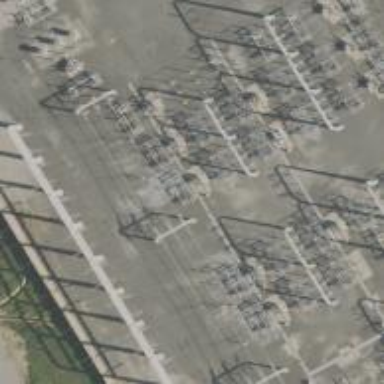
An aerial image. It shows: Switch for power supply.